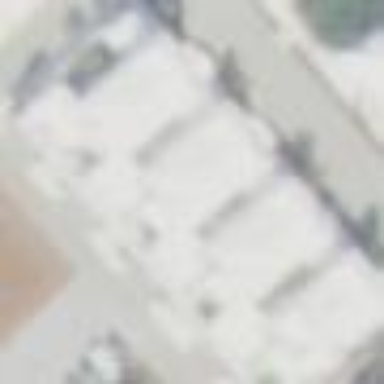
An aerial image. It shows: Terrace building.